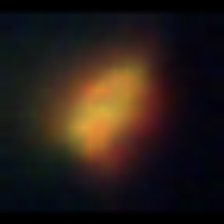
Taxon: NanoPlankton
Group: Other